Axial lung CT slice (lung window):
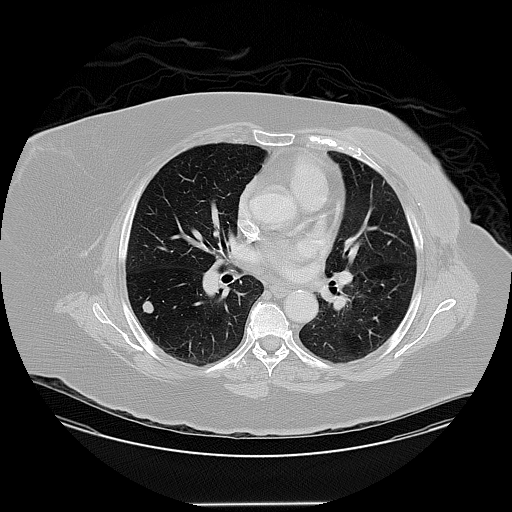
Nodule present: yes
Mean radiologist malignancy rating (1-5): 3.25